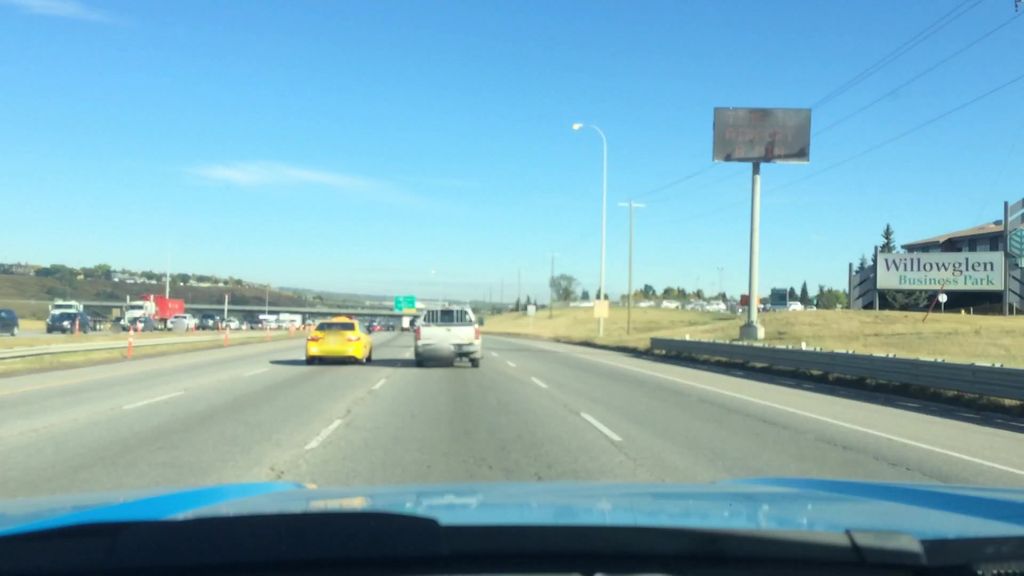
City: calgary